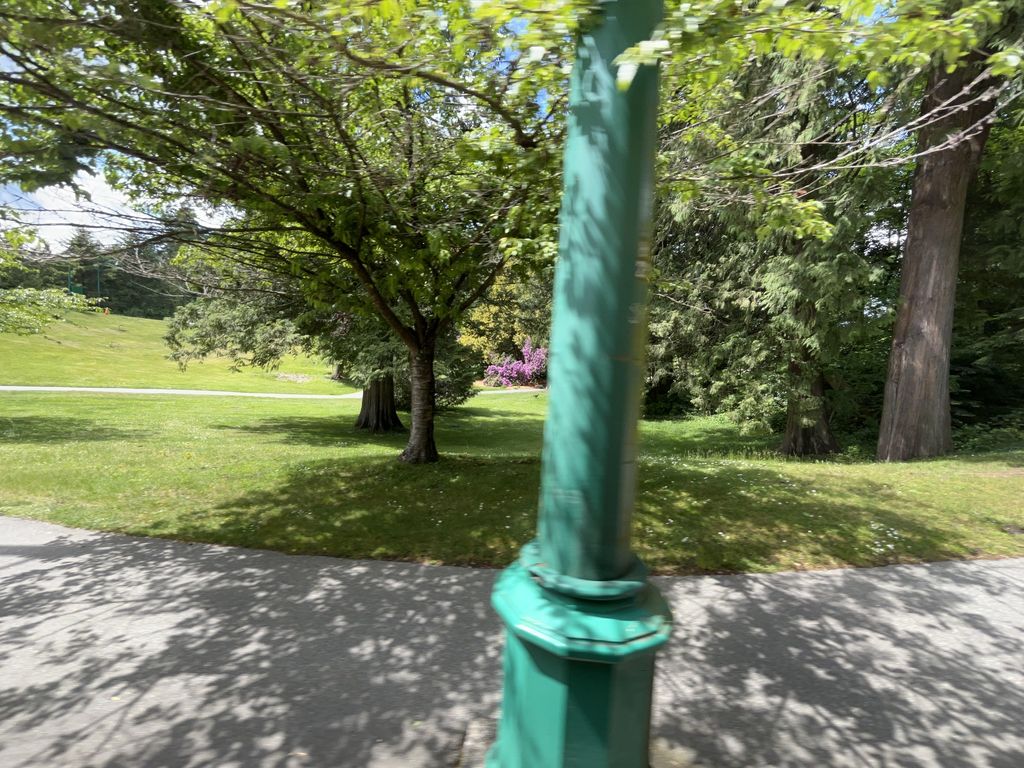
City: vancouver